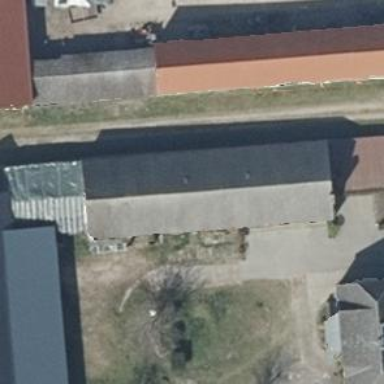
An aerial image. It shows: Gabled building with grey roof oriented along its structure.